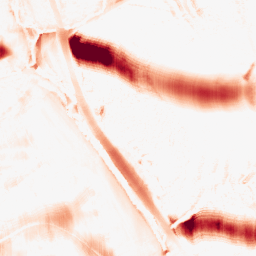
Category: morphological
Decomposition family: morphological_ellipse
Decomposition parameters: operation: opening
width: 50
height: 20
Upsampling method: bicubic_3x
Upsampling parameters: scale: 3
Upsampling scale: 3